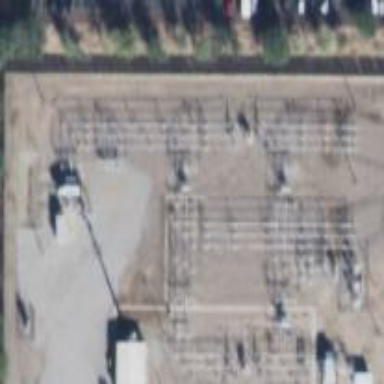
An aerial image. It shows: Distribution level power substation.